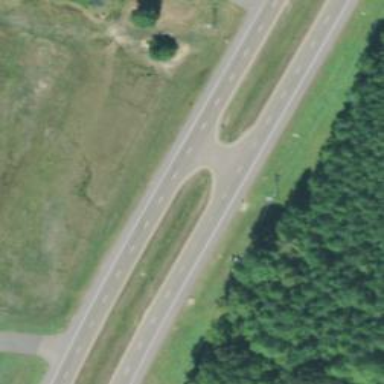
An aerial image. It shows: Trunk highway.